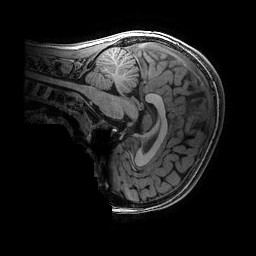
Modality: T1w
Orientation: sagittal
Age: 11
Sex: male
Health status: ill
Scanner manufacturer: ge
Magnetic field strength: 3 T
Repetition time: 0.007664 s
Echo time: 0.00342 s